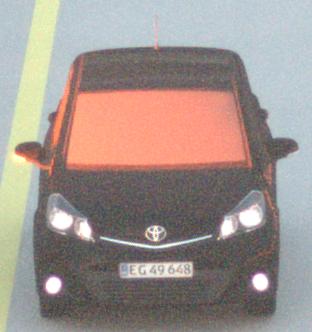
Make: Toyota
Model: Yaris 1.0
Detailed model: Yaris (XP9)
Model produced from: 2009/01
Model produced until: 2010/10
Doors: 3
Color: black
Road condition: dry road
Daytime: sunrise or sunset
Contrast: medium contrast